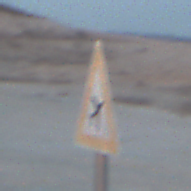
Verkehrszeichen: FlugbetriebLinks
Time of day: SunriseSunset
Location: Outdoor (Beach)
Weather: PartlyCloudy
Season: NotSpecified
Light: Natural